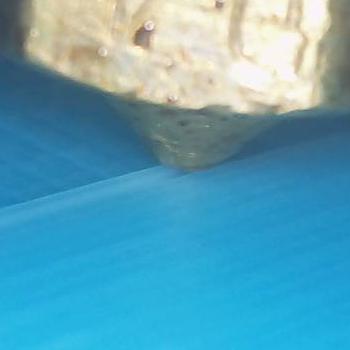
Flow rate: 52%